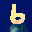
Label: 6